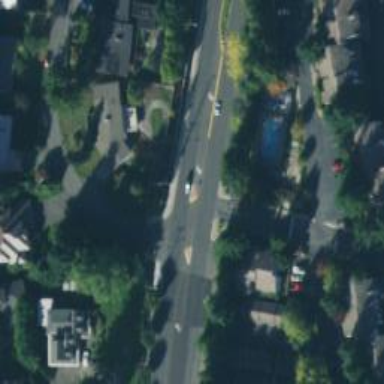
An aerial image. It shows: Footway road with traffic island.